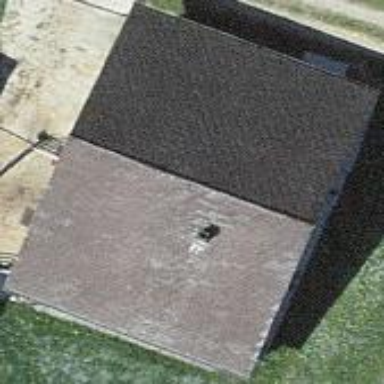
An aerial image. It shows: Barn.